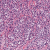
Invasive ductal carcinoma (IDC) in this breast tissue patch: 1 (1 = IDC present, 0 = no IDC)